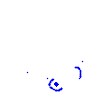
Particle: proton